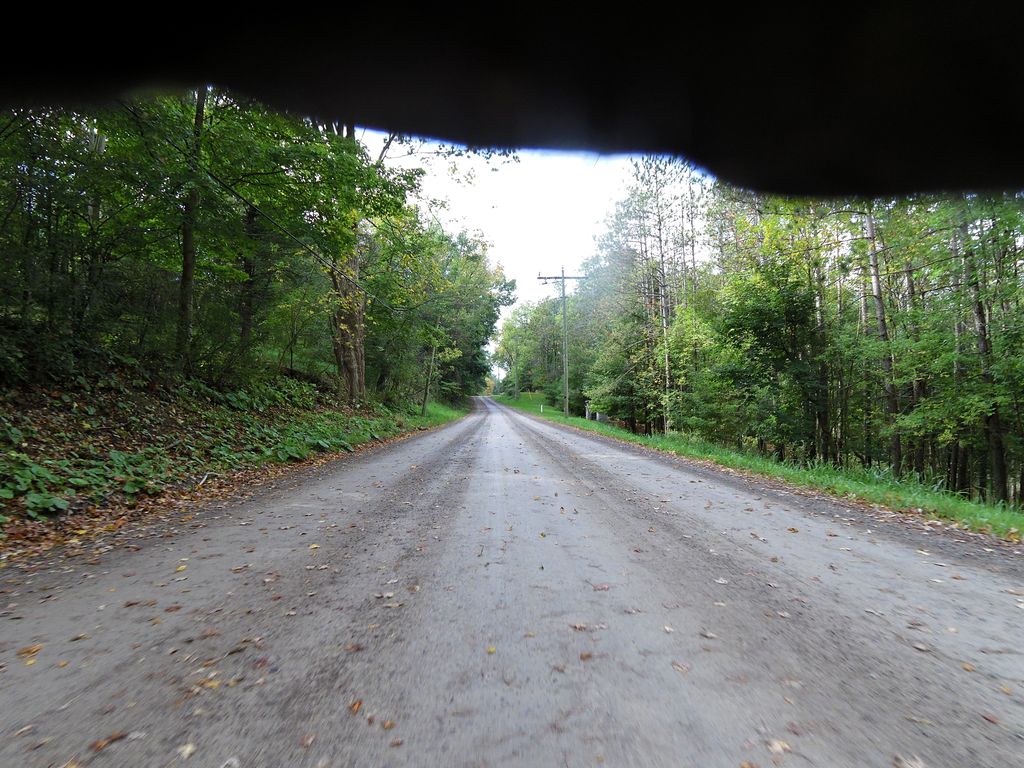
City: hamilton